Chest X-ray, PA view. Patient: 69 years old, sex F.
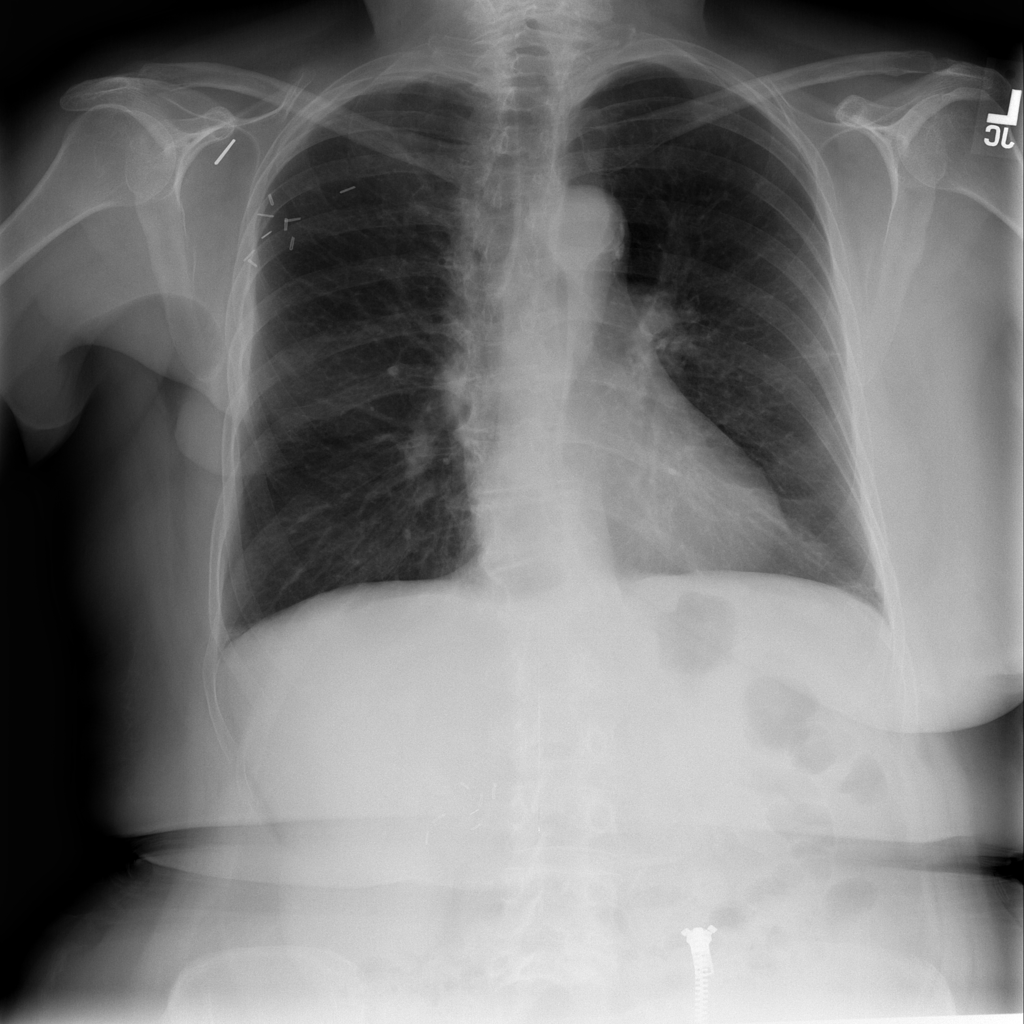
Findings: No Finding